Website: macys
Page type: billing-address
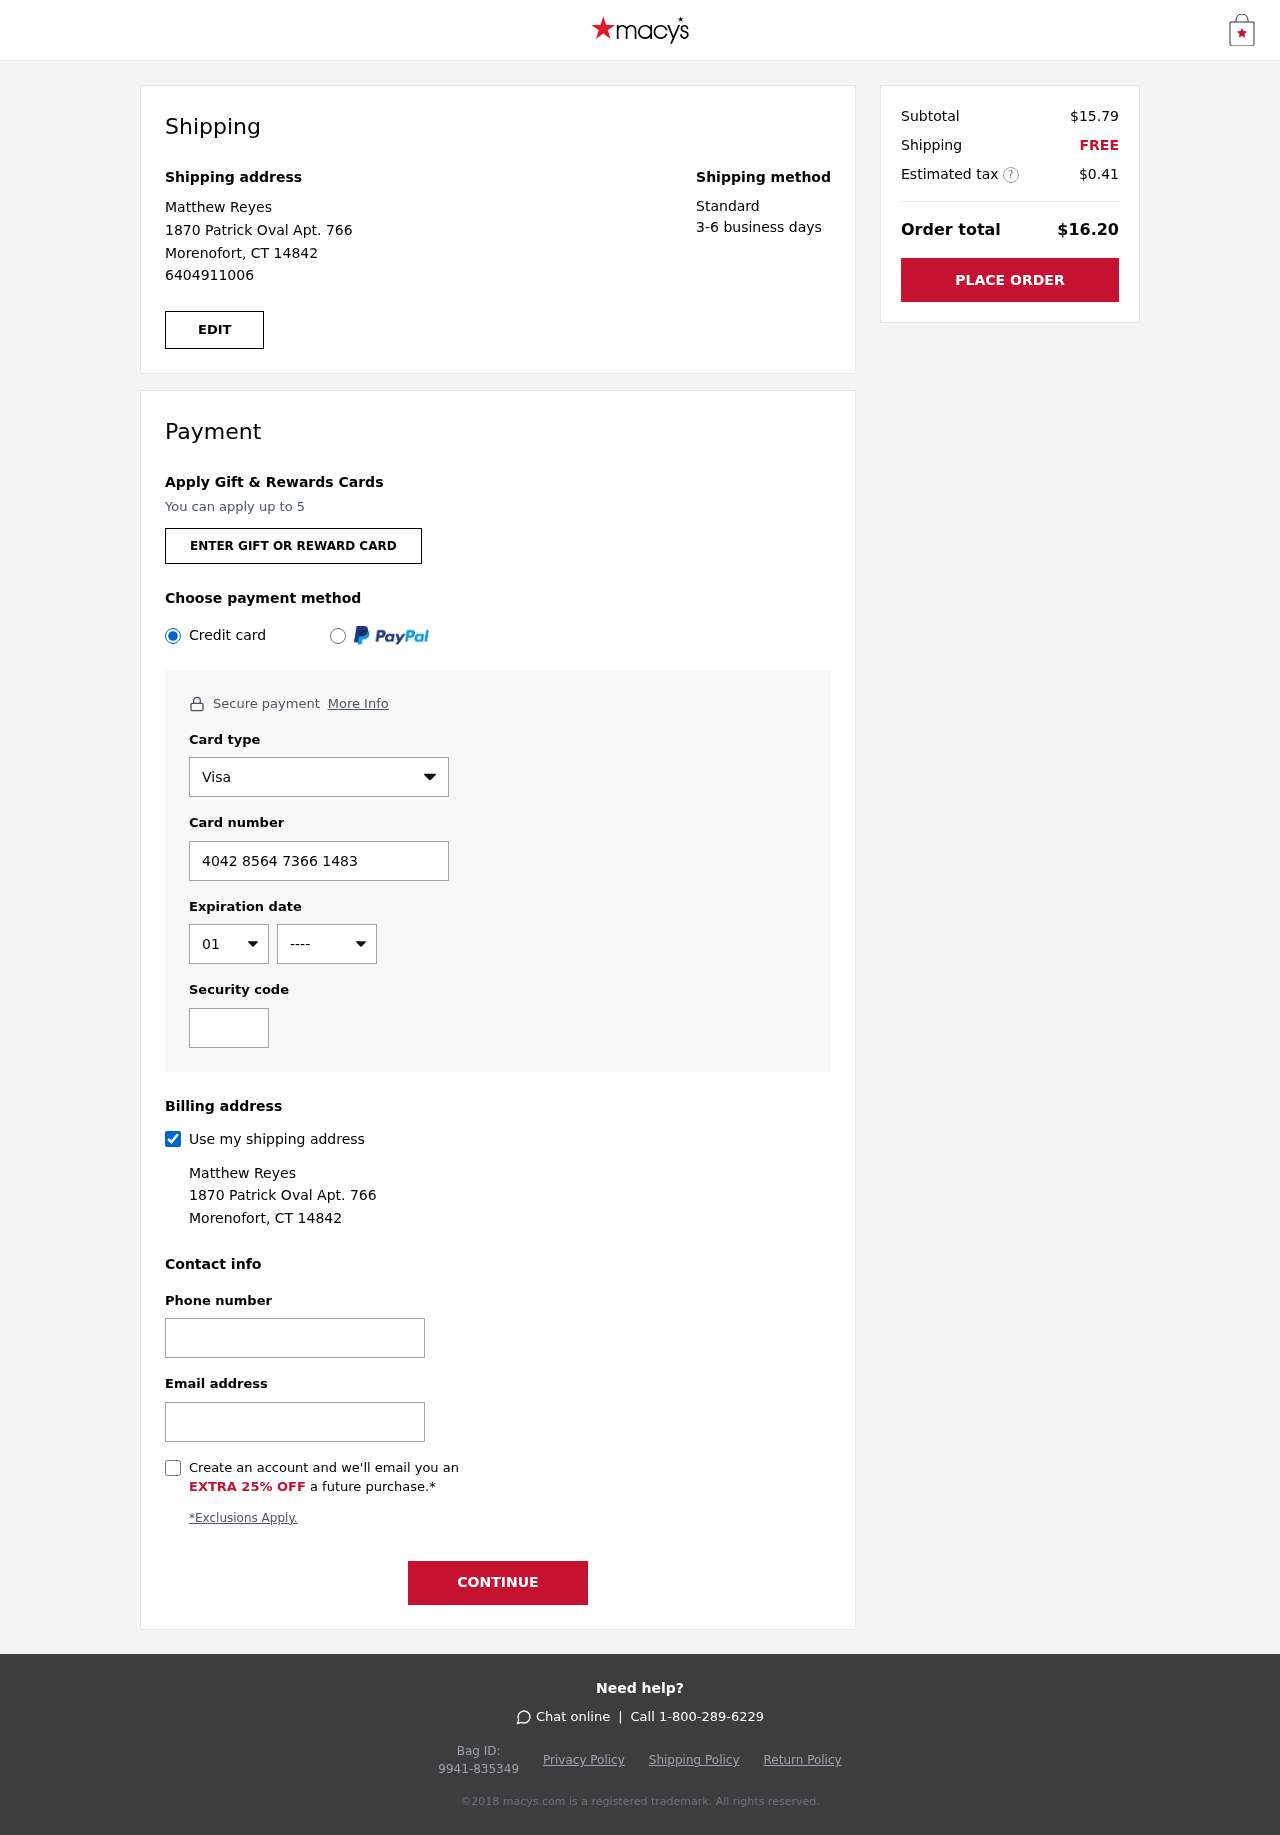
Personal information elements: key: PII_CARD_CVV
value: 958
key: PII_CARD_EXPIRY_MONTH
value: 01
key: PII_CARD_EXPIRY_YEAR
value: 29
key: PII_CARD_NUMBER
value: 4042 8564 7366 1483
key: PII_CARD_TYPE
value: Visa
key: PII_EMAIL
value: matthew.reyes@gmail.com
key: PII_FULLNAME
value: Matthew Reyes
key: PII_PHONE
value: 6404911006
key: PII_STREET
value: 1870 Patrick Oval Apt. 766
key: PII_CITY_STATE_ZIP
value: Morenofort, CT 14842
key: PII_FIRSTNAME
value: Matthew
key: PII_LASTNAME
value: Reyes
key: PII_FULLNAME2
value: Matthew Reyes
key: PII_FULLNAME3
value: Matthew Reyes
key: PII_FIRSTNAME2
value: Matthew
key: PII_FIRSTNAME3
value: Matthew
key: PII_LASTNAME2
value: Reyes
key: PII_LASTNAME3
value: Reyes
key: PII_FIRSTNAME_DERIVED
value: Matthew
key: PII_LASTNAME_DERIVED
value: Reyes
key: PII_FULLNAME_DERIVED
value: Matthew Reyes
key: PII_NAME_FULL_DERIVED
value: Matthew Reyes
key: PII_PHONE2
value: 6404911006
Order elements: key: ORDER_SUBTOTAL
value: $15.79
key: ORDER_SHIPPING_COST
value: FREE
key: ORDER_TAX
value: $0.41
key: ORDER_TOTAL
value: $16.20